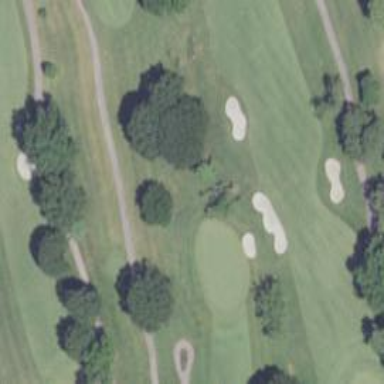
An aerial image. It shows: Grassy fairway on golf course.